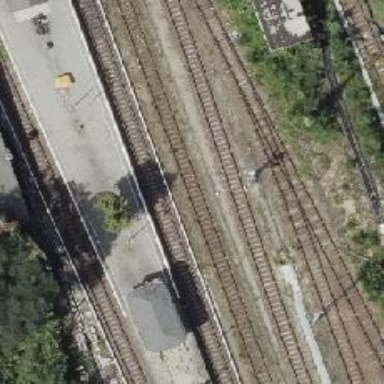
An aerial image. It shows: Railway signal.